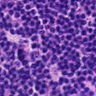
Metastatic tissue present: no